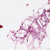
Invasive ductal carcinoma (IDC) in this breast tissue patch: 0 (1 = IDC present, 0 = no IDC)